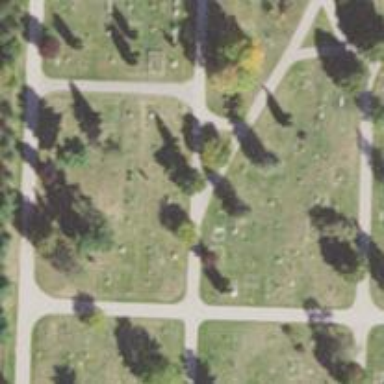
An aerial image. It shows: Sector in the cemetery.